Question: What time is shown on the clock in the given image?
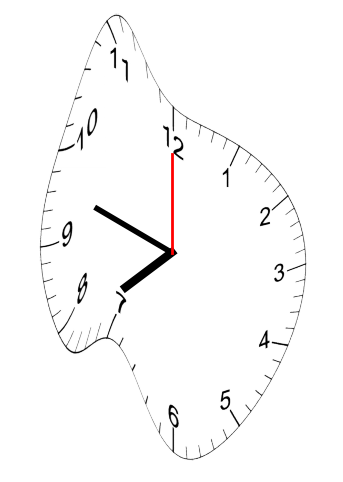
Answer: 07:48:00